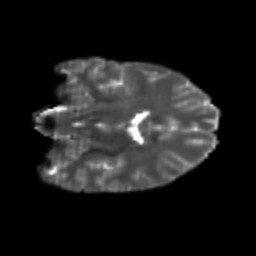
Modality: T2w
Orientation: coronal
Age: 21
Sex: female
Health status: healthy
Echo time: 0.074 s